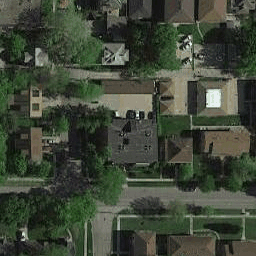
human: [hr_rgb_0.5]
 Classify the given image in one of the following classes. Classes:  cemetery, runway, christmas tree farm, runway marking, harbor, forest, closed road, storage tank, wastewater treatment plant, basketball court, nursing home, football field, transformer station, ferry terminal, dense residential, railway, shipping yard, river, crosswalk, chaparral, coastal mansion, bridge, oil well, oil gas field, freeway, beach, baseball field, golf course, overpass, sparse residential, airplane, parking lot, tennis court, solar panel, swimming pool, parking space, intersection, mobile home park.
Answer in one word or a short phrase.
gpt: nursing home